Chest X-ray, AP view. Patient: 19 years old, sex M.
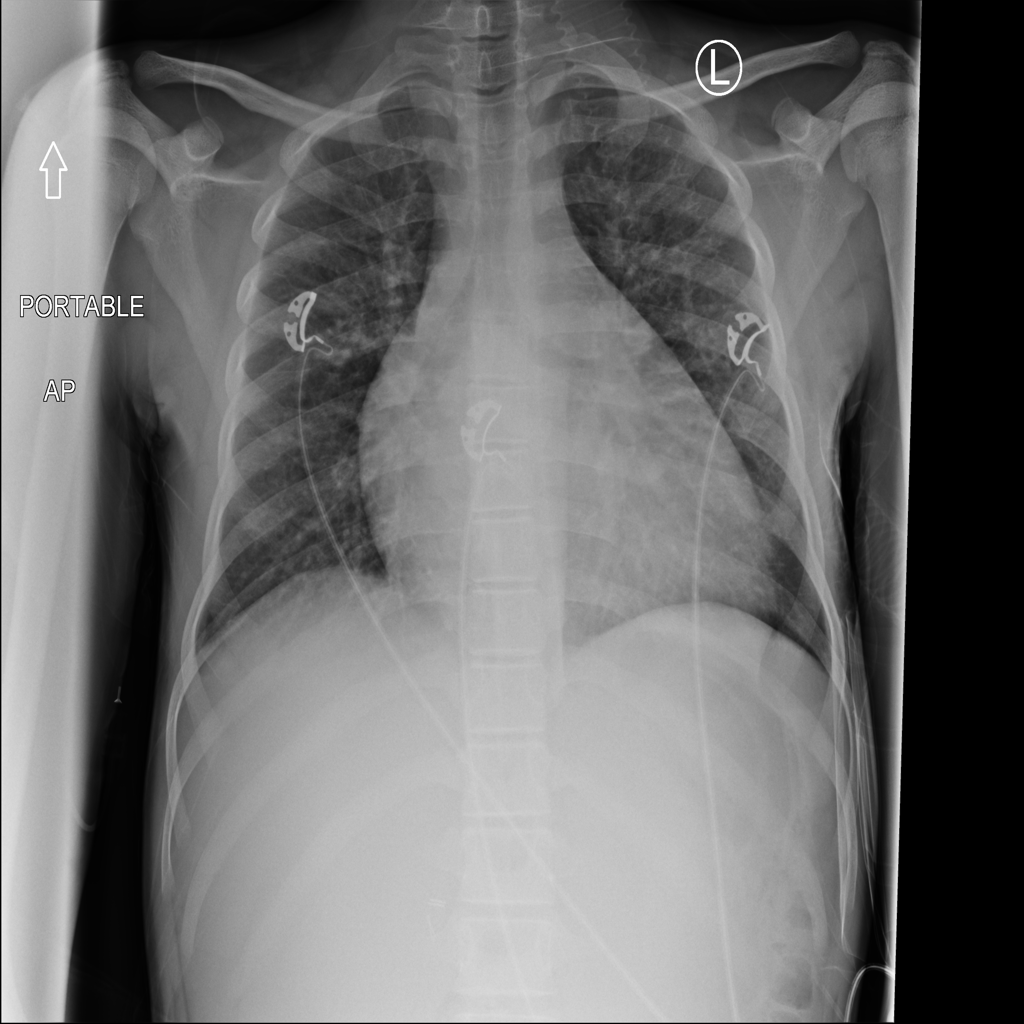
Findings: Cardiomegaly